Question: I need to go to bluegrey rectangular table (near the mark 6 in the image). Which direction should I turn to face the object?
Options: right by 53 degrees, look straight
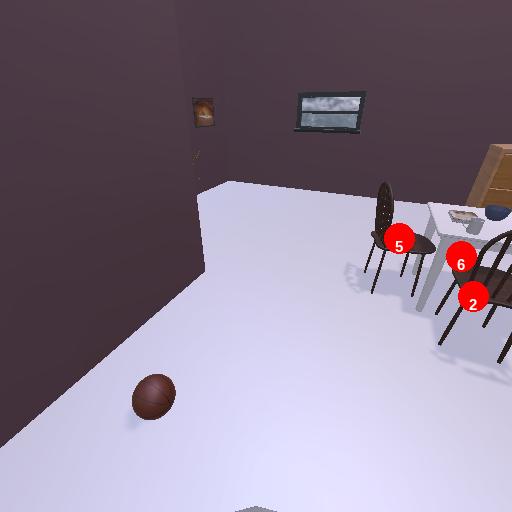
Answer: right by 53 degrees